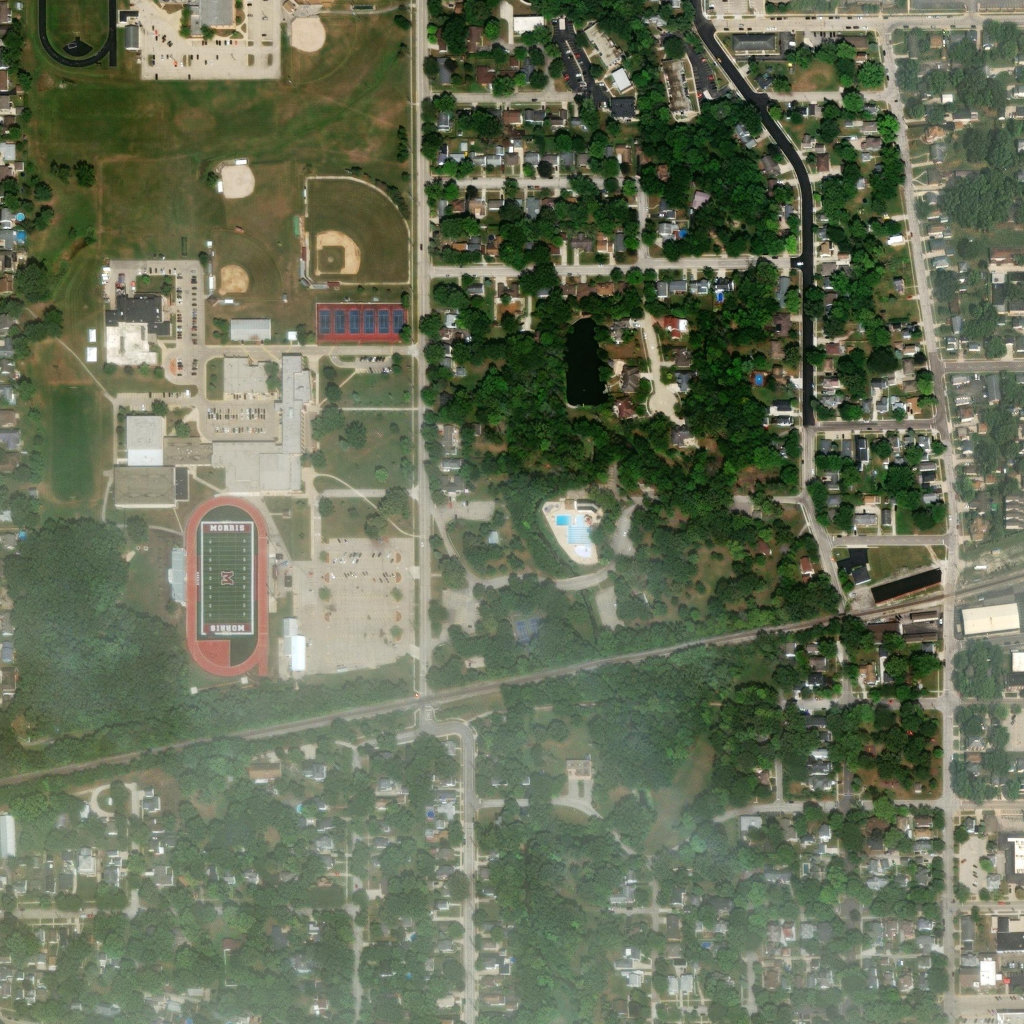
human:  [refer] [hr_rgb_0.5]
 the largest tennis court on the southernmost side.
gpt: <box>[[48, 59, 53, 63, 0]]</box>